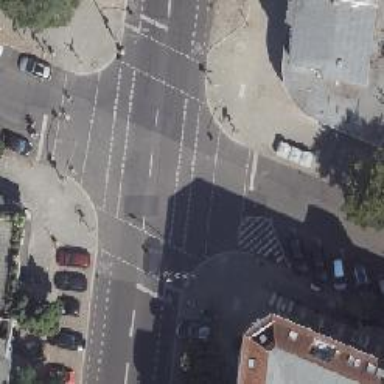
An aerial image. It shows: Crossing with traffic signals.